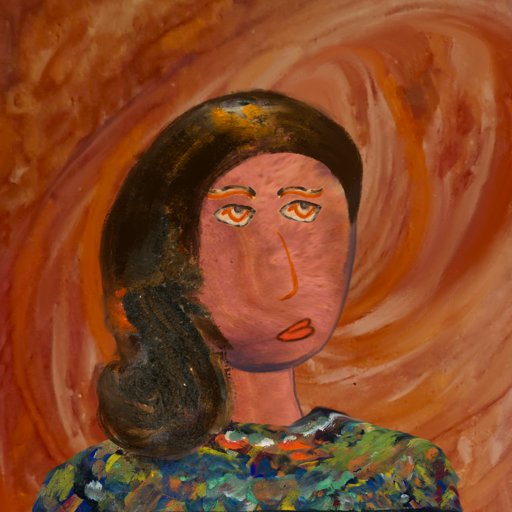
Background: Pious_Lady, Head And Neck Side: Mother_And_Son_Mother, Face Side: Experience, Bust: An_Impression, Hair Side: Gypsy_Queen, Head Accessory: Blank, Second Necklace: Blank, Necklace: Blank, Baby: Blank